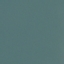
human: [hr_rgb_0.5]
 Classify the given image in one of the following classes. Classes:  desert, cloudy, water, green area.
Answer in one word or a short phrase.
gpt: water